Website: slack
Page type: account-dashboard
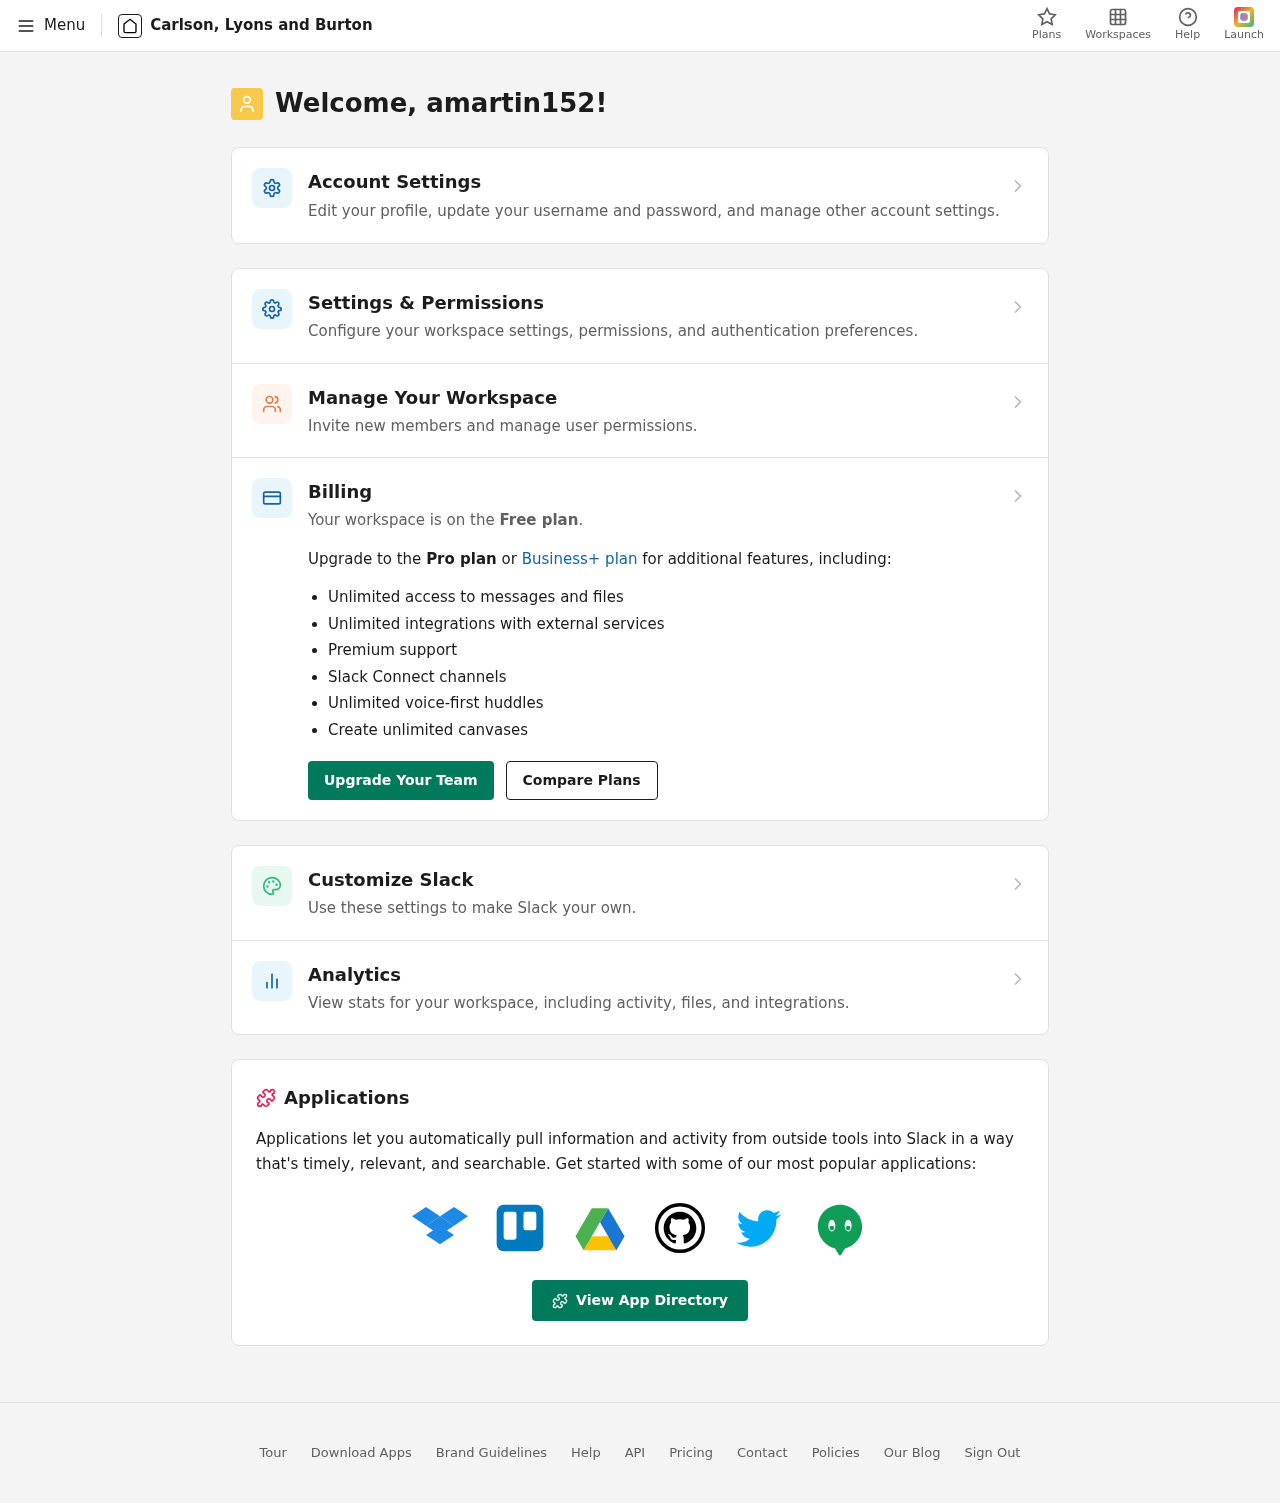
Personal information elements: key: PII_COMPANY
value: Carlson, Lyons and Burton
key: PII_LOGIN_USERNAME
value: amartin152